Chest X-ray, PA view. Patient: 56 years old, sex M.
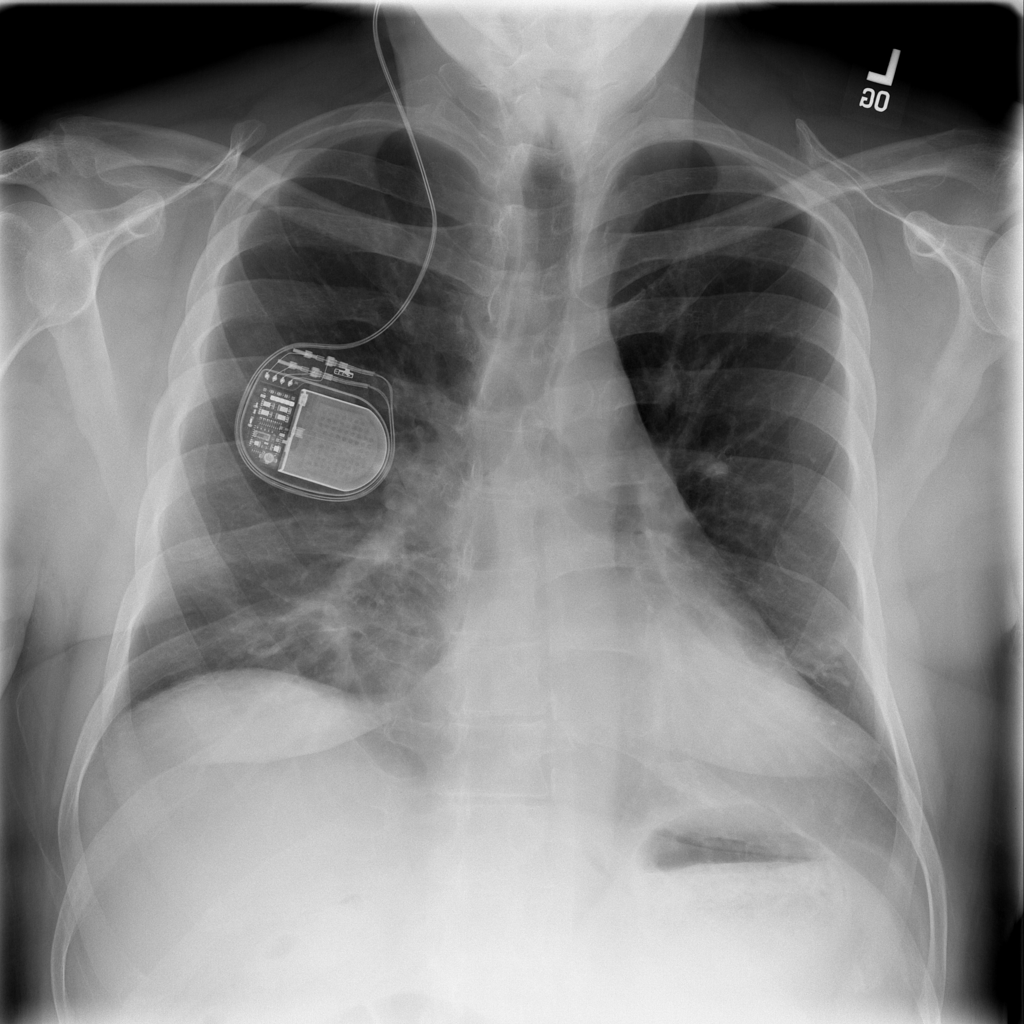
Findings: Consolidation